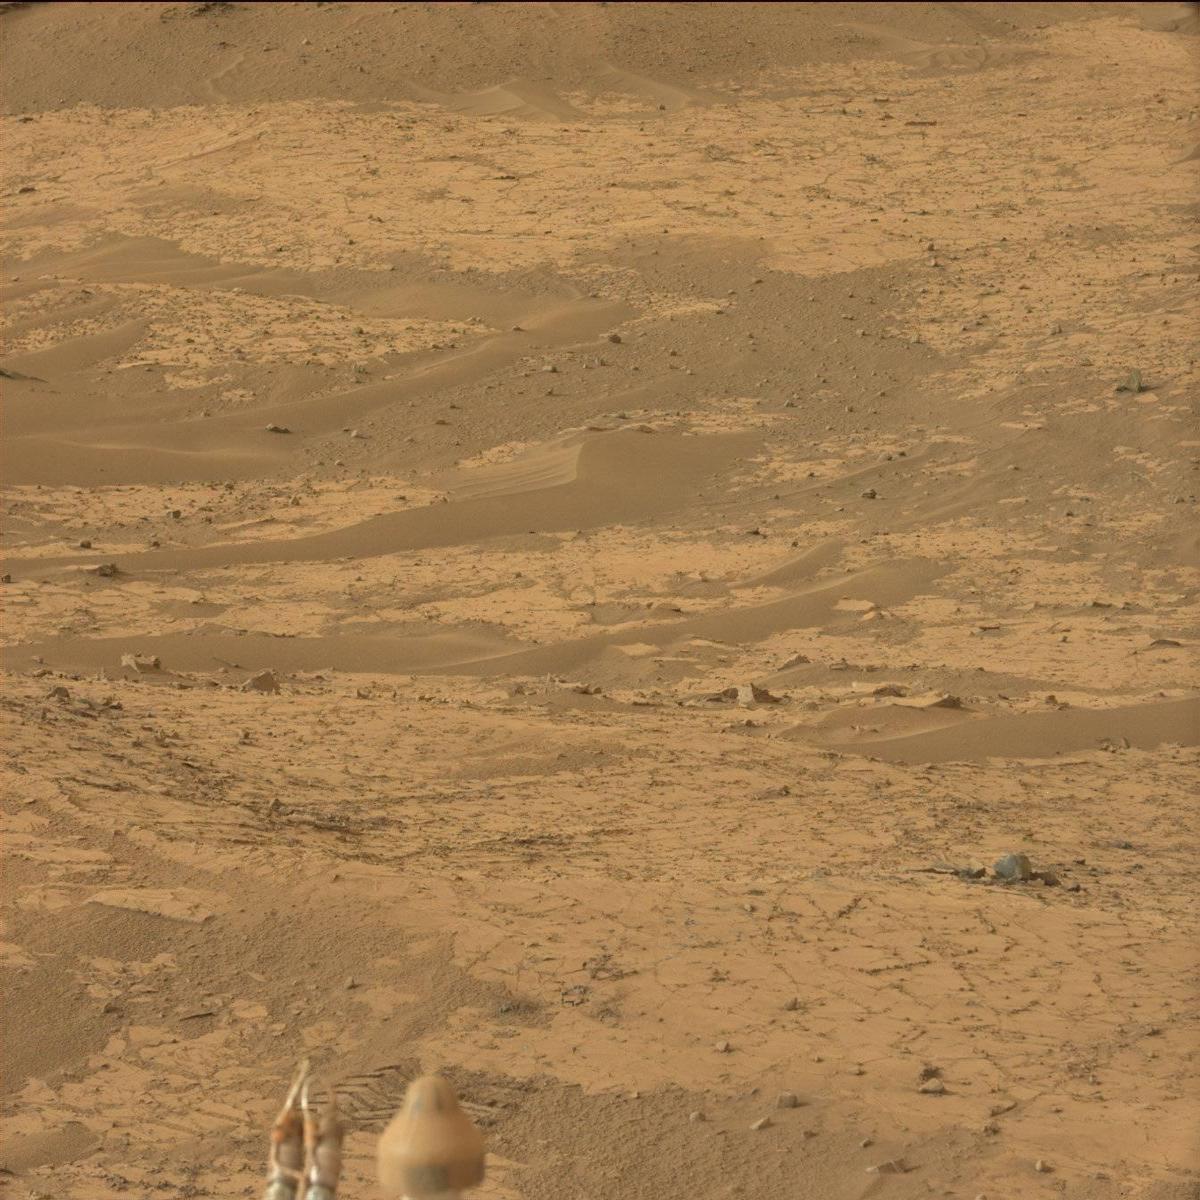
Terrain classes present: Bedrock, Rover, Sand / Soil